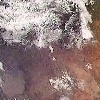
Label: land